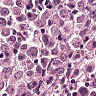
Metastatic tissue present: yes